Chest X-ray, AP view. Patient: 68 years old, sex M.
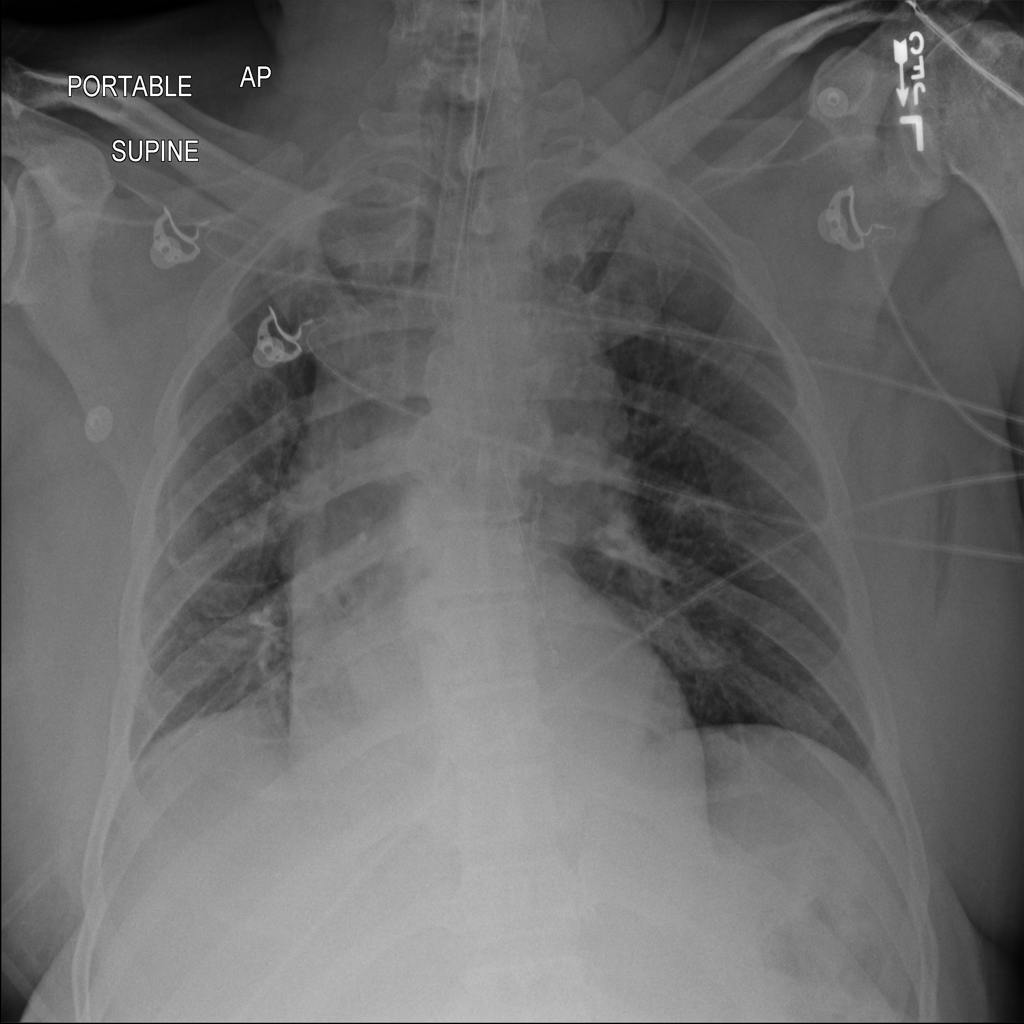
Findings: No Finding